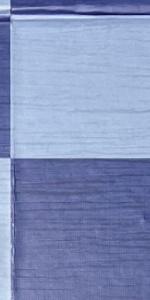
Label: Empty